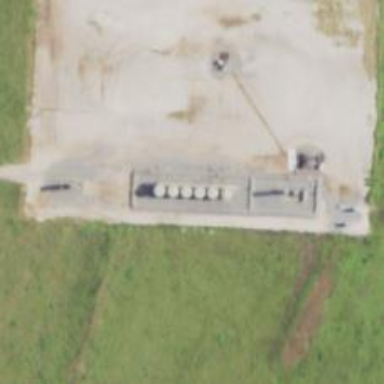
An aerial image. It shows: Storage tank with man-made structure.